Field crop: maize
Growth stage: 2
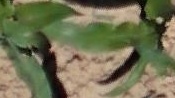
Species: maize